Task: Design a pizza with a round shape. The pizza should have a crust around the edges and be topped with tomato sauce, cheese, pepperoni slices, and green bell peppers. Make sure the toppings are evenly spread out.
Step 406:
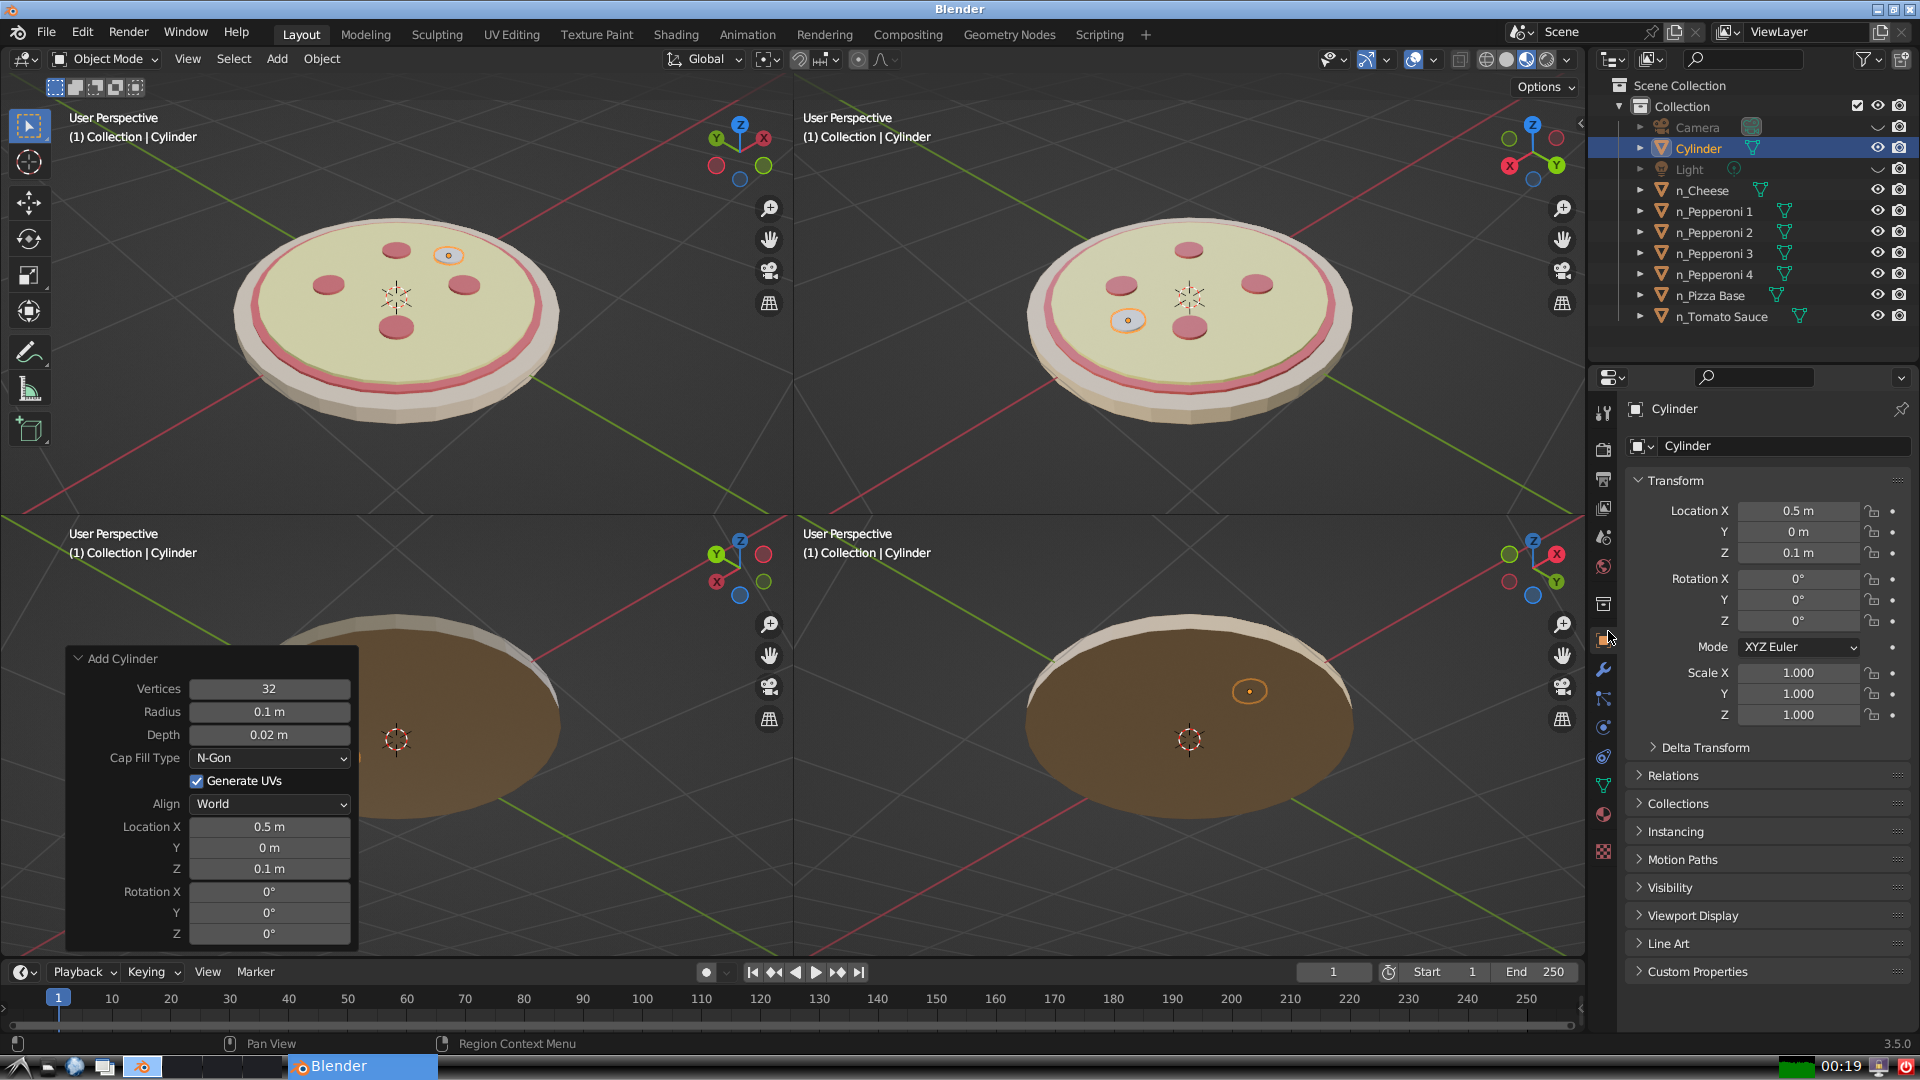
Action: {"mouse_move": [1732, 445]}